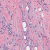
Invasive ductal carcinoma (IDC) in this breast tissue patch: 1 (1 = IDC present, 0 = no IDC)